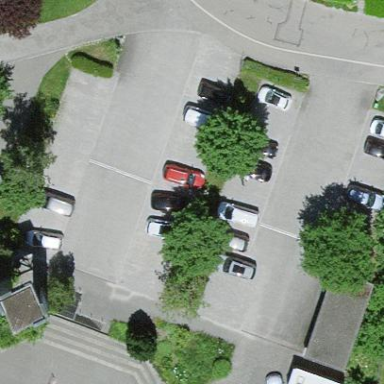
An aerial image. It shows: Parking area with surface.